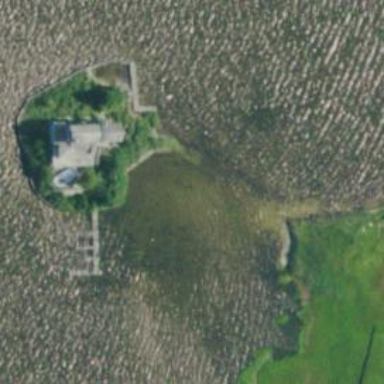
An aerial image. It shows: Islet with marshy wetland along the coastline.